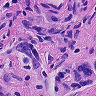
Metastatic tissue present: yes